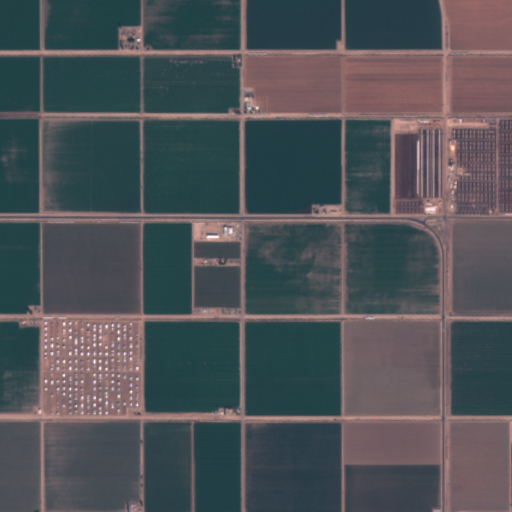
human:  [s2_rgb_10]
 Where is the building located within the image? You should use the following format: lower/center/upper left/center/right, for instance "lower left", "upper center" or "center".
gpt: The building is located in the upper right of the image.
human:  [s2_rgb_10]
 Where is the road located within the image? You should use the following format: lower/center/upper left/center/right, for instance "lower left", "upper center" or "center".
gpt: There is no road in the image.